Field crop: maize
Growth stage: 2
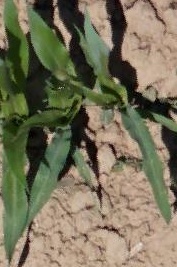
Species: maize